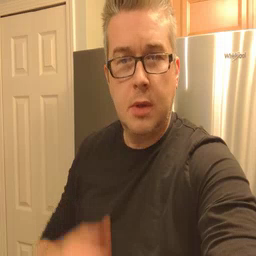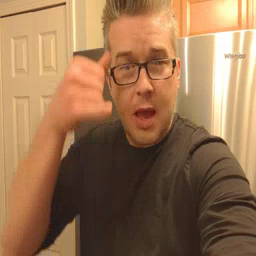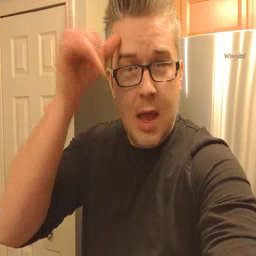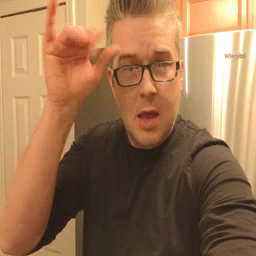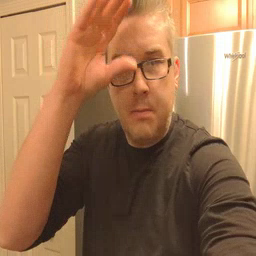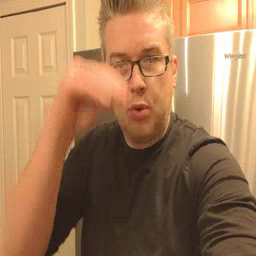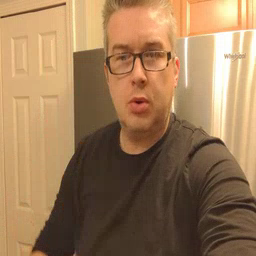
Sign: cowboy